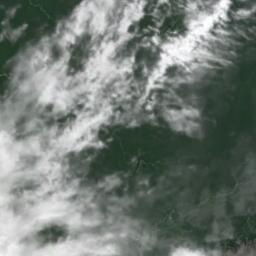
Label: cloud